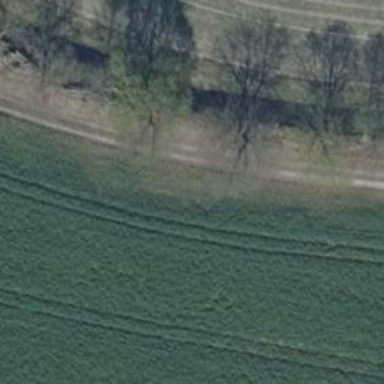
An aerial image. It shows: Grass track with grade4 quality surface.